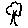
Label: tree